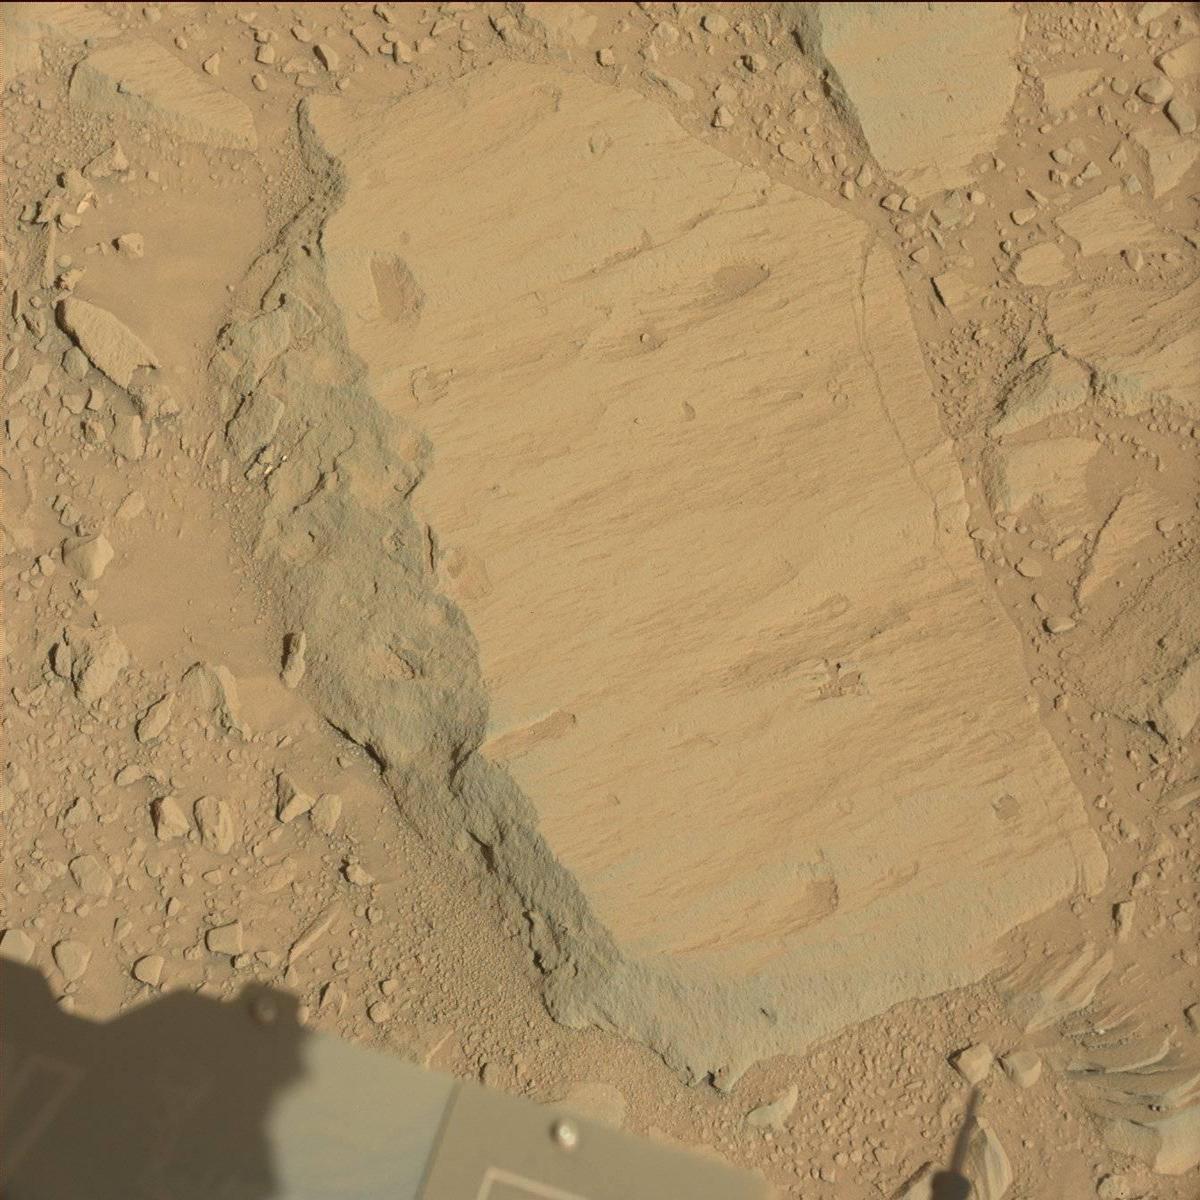
Terrain classes present: Bedrock, Rover, Sand / Soil